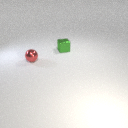
small red metal sphere in front of small green metal cube